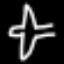
Label: airplane